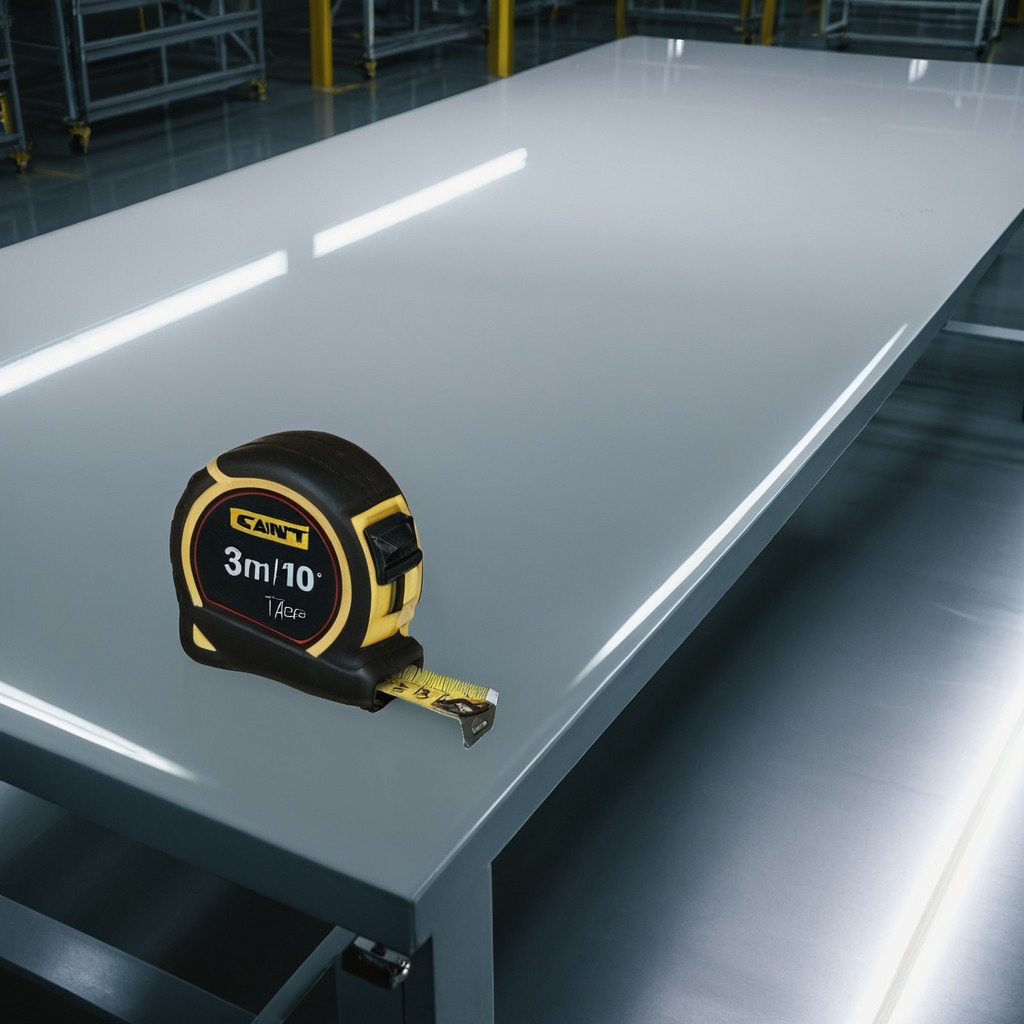
A measuring tape lies on the table.